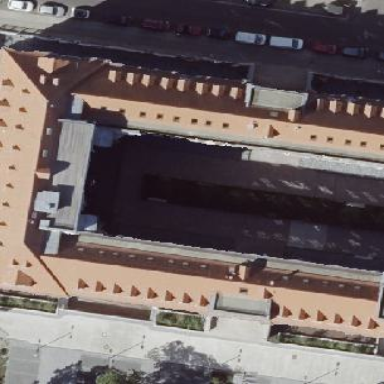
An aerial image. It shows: Office building.